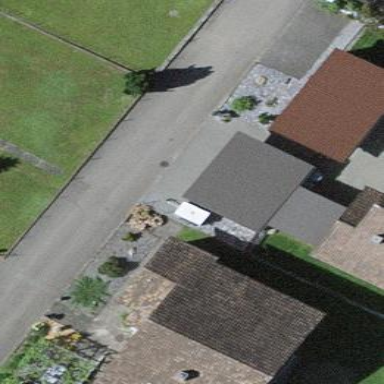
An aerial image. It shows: Garage.